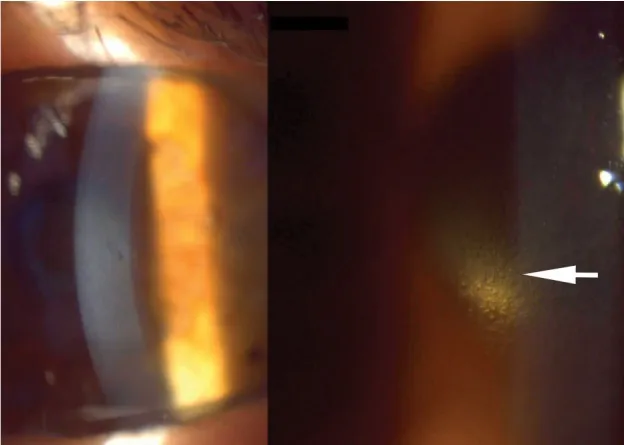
After cataract surgery, before DMEK. Corneal haze and subepithelial bullae;. Beaten bronze aspect (personal photo archive of Dr. Alina Gheorghe).
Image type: medical_photograph (other_medical_photograph)